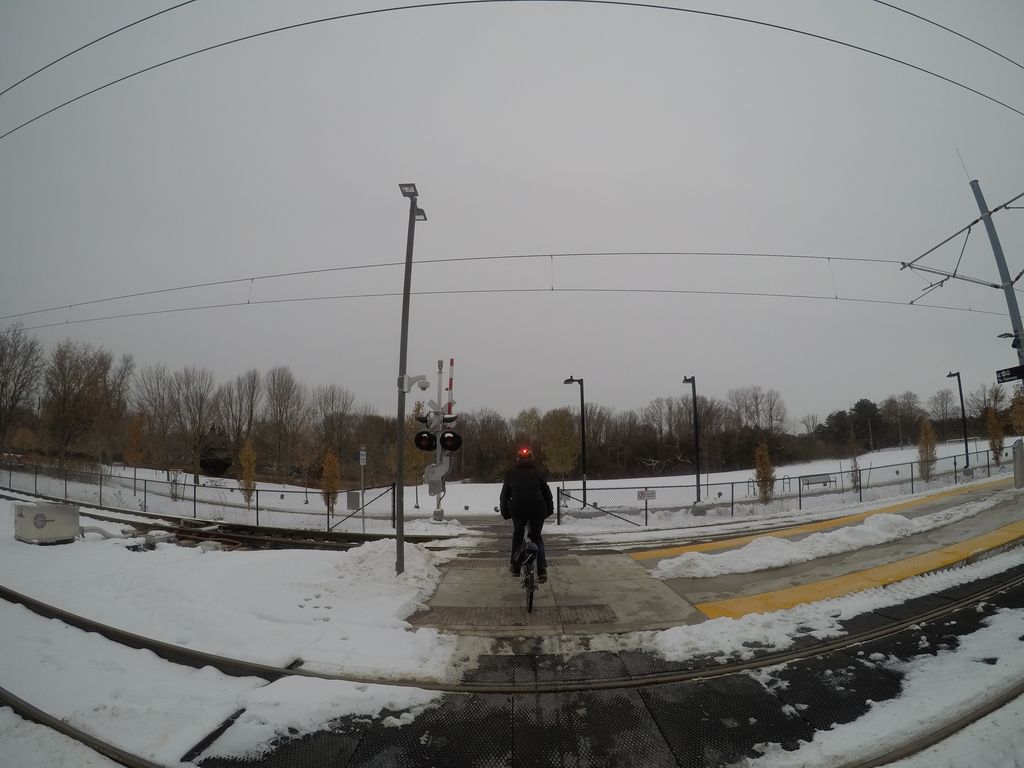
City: kitchener-waterloo